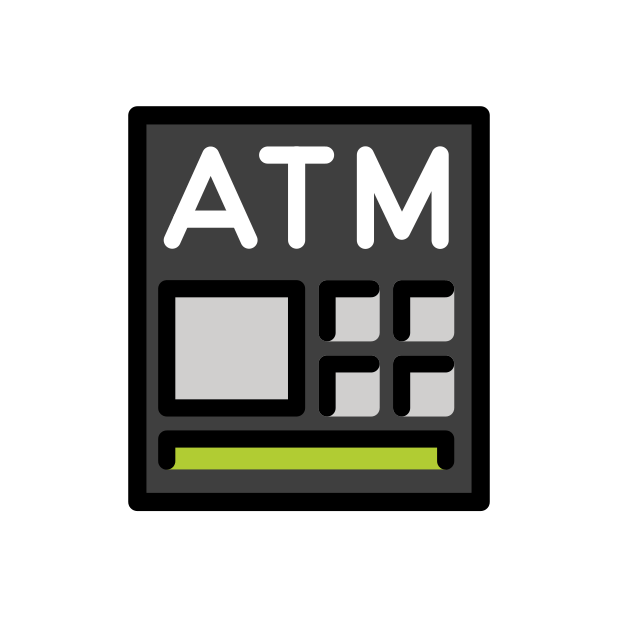
Emoji: 🏧
Name: automated teller machine
Unicode: 0x1f3e7